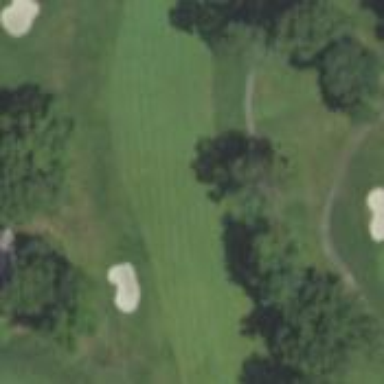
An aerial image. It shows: Scenic golf fairway.